Current action and preconditions to check: path_clear

Your task: For each precondition in the list above, predict whether it will hold at this action.

Consider the current scene as observed from the mobile robot's camera, and analyze the predicted future states of all dynamic agents (e.g., people, animals, vehicles, or any moving entities) within the NEXT SECOND.

IMPORTANT: Only answer "very likely" if you are absolutely certain—based on strong, clear evidence—that a dynamic agent will violate the precondition in the predicted future state. Do NOT answer "very likely" for unlikely, ambiguous, or low-probability risks.

Ask yourself for each precondition: Is there a high probability, with clear and convincing evidence, that the predicted future states of any dynamic agent will interfere with the predicted future state of the currently executing action within the NEXT SECOND, causing that precondition to fail?

Assess the risk level based on these predictions. Use "likely" or "very likely" if motions create a clear risk of interference.

Use "neutral" or "improbable" if agents are nearby but their predicted paths are clearly diverging or non-conflicting.

Failure Risk Categories: "very improbable", "improbable", "neutral", "likely", "very likely"

Answer Format: Output ONLY the probability_of_failure value from these categories: "very improbable", "improbable", "neutral", "likely", "very likely"

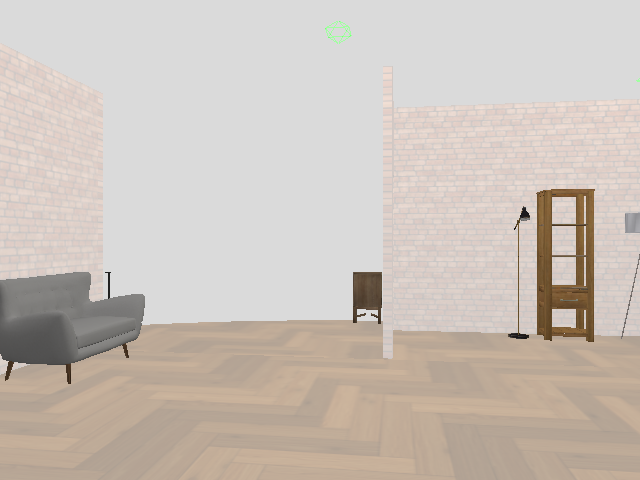

Answer: very improbable